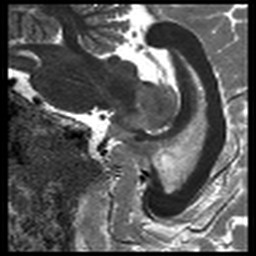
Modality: T1map
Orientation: sagittal
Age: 22
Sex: male